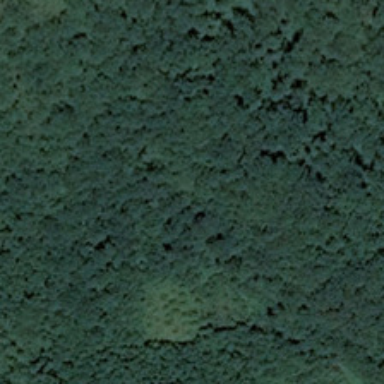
Many green trees form a piece of forest .